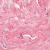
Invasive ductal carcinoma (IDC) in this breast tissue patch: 0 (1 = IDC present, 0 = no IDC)